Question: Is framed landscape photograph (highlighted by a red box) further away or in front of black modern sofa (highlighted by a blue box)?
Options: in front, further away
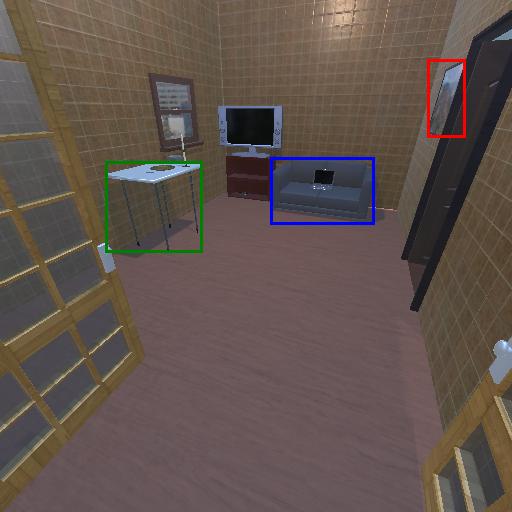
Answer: in front